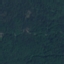
Land use / land cover: Forest